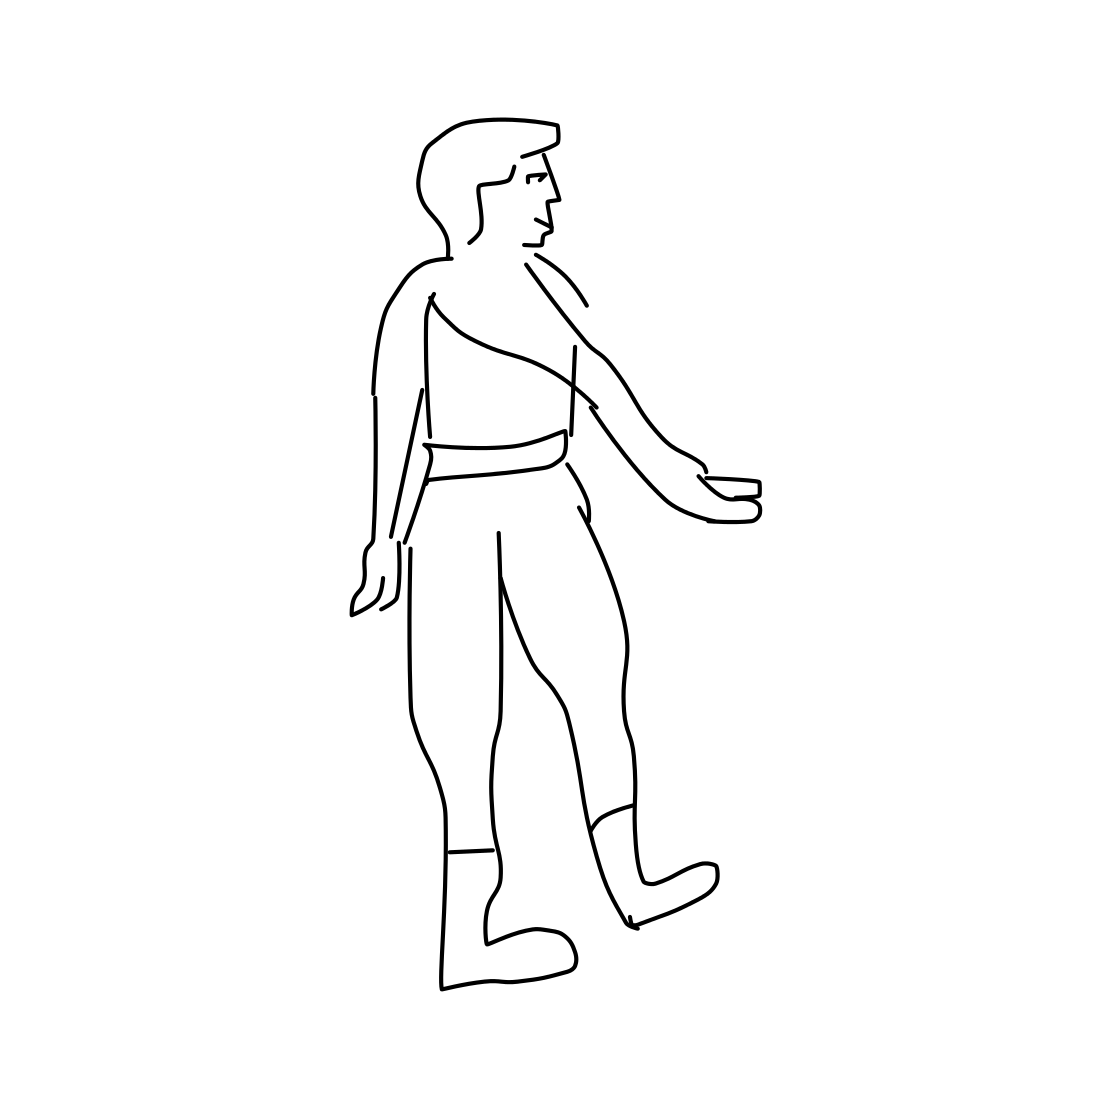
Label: person walking